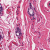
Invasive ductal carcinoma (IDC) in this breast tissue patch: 0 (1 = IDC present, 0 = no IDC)